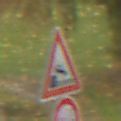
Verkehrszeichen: Ufer
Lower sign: VerbotUeberholenEinspurigeFahrzeuge
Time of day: MorningAfternoon
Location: Outdoor (Nature)
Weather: Overcast
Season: Autumn
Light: Natural